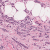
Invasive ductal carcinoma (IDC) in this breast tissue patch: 1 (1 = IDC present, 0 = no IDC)